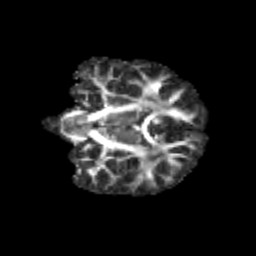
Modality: FA
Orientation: coronal
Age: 10
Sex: female
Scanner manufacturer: siemens
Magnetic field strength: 3 T
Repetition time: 3.8 s
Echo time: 0.07 s